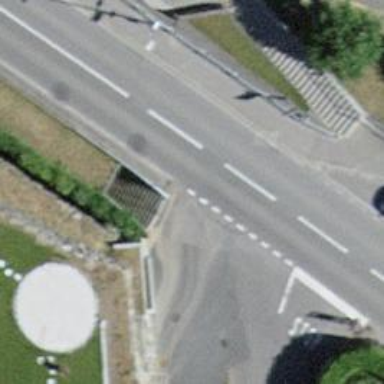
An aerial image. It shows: Road with steps.